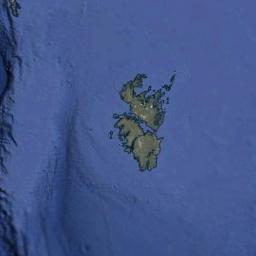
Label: island